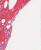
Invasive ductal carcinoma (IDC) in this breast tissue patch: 0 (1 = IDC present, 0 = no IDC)